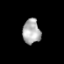
Tissue: prostate
Cell type: T cells
Senescence score: 0.7809
Nuclear area (px): 430
Mean DAPI intensity: 174.856